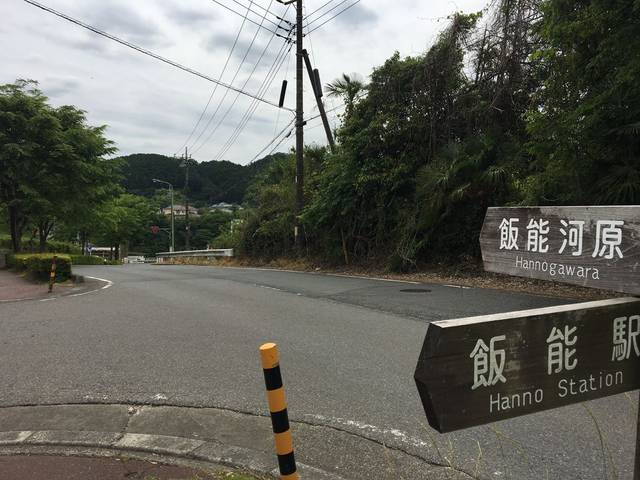
Region: Japan
Coordinates: 35.858, 139.31